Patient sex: M
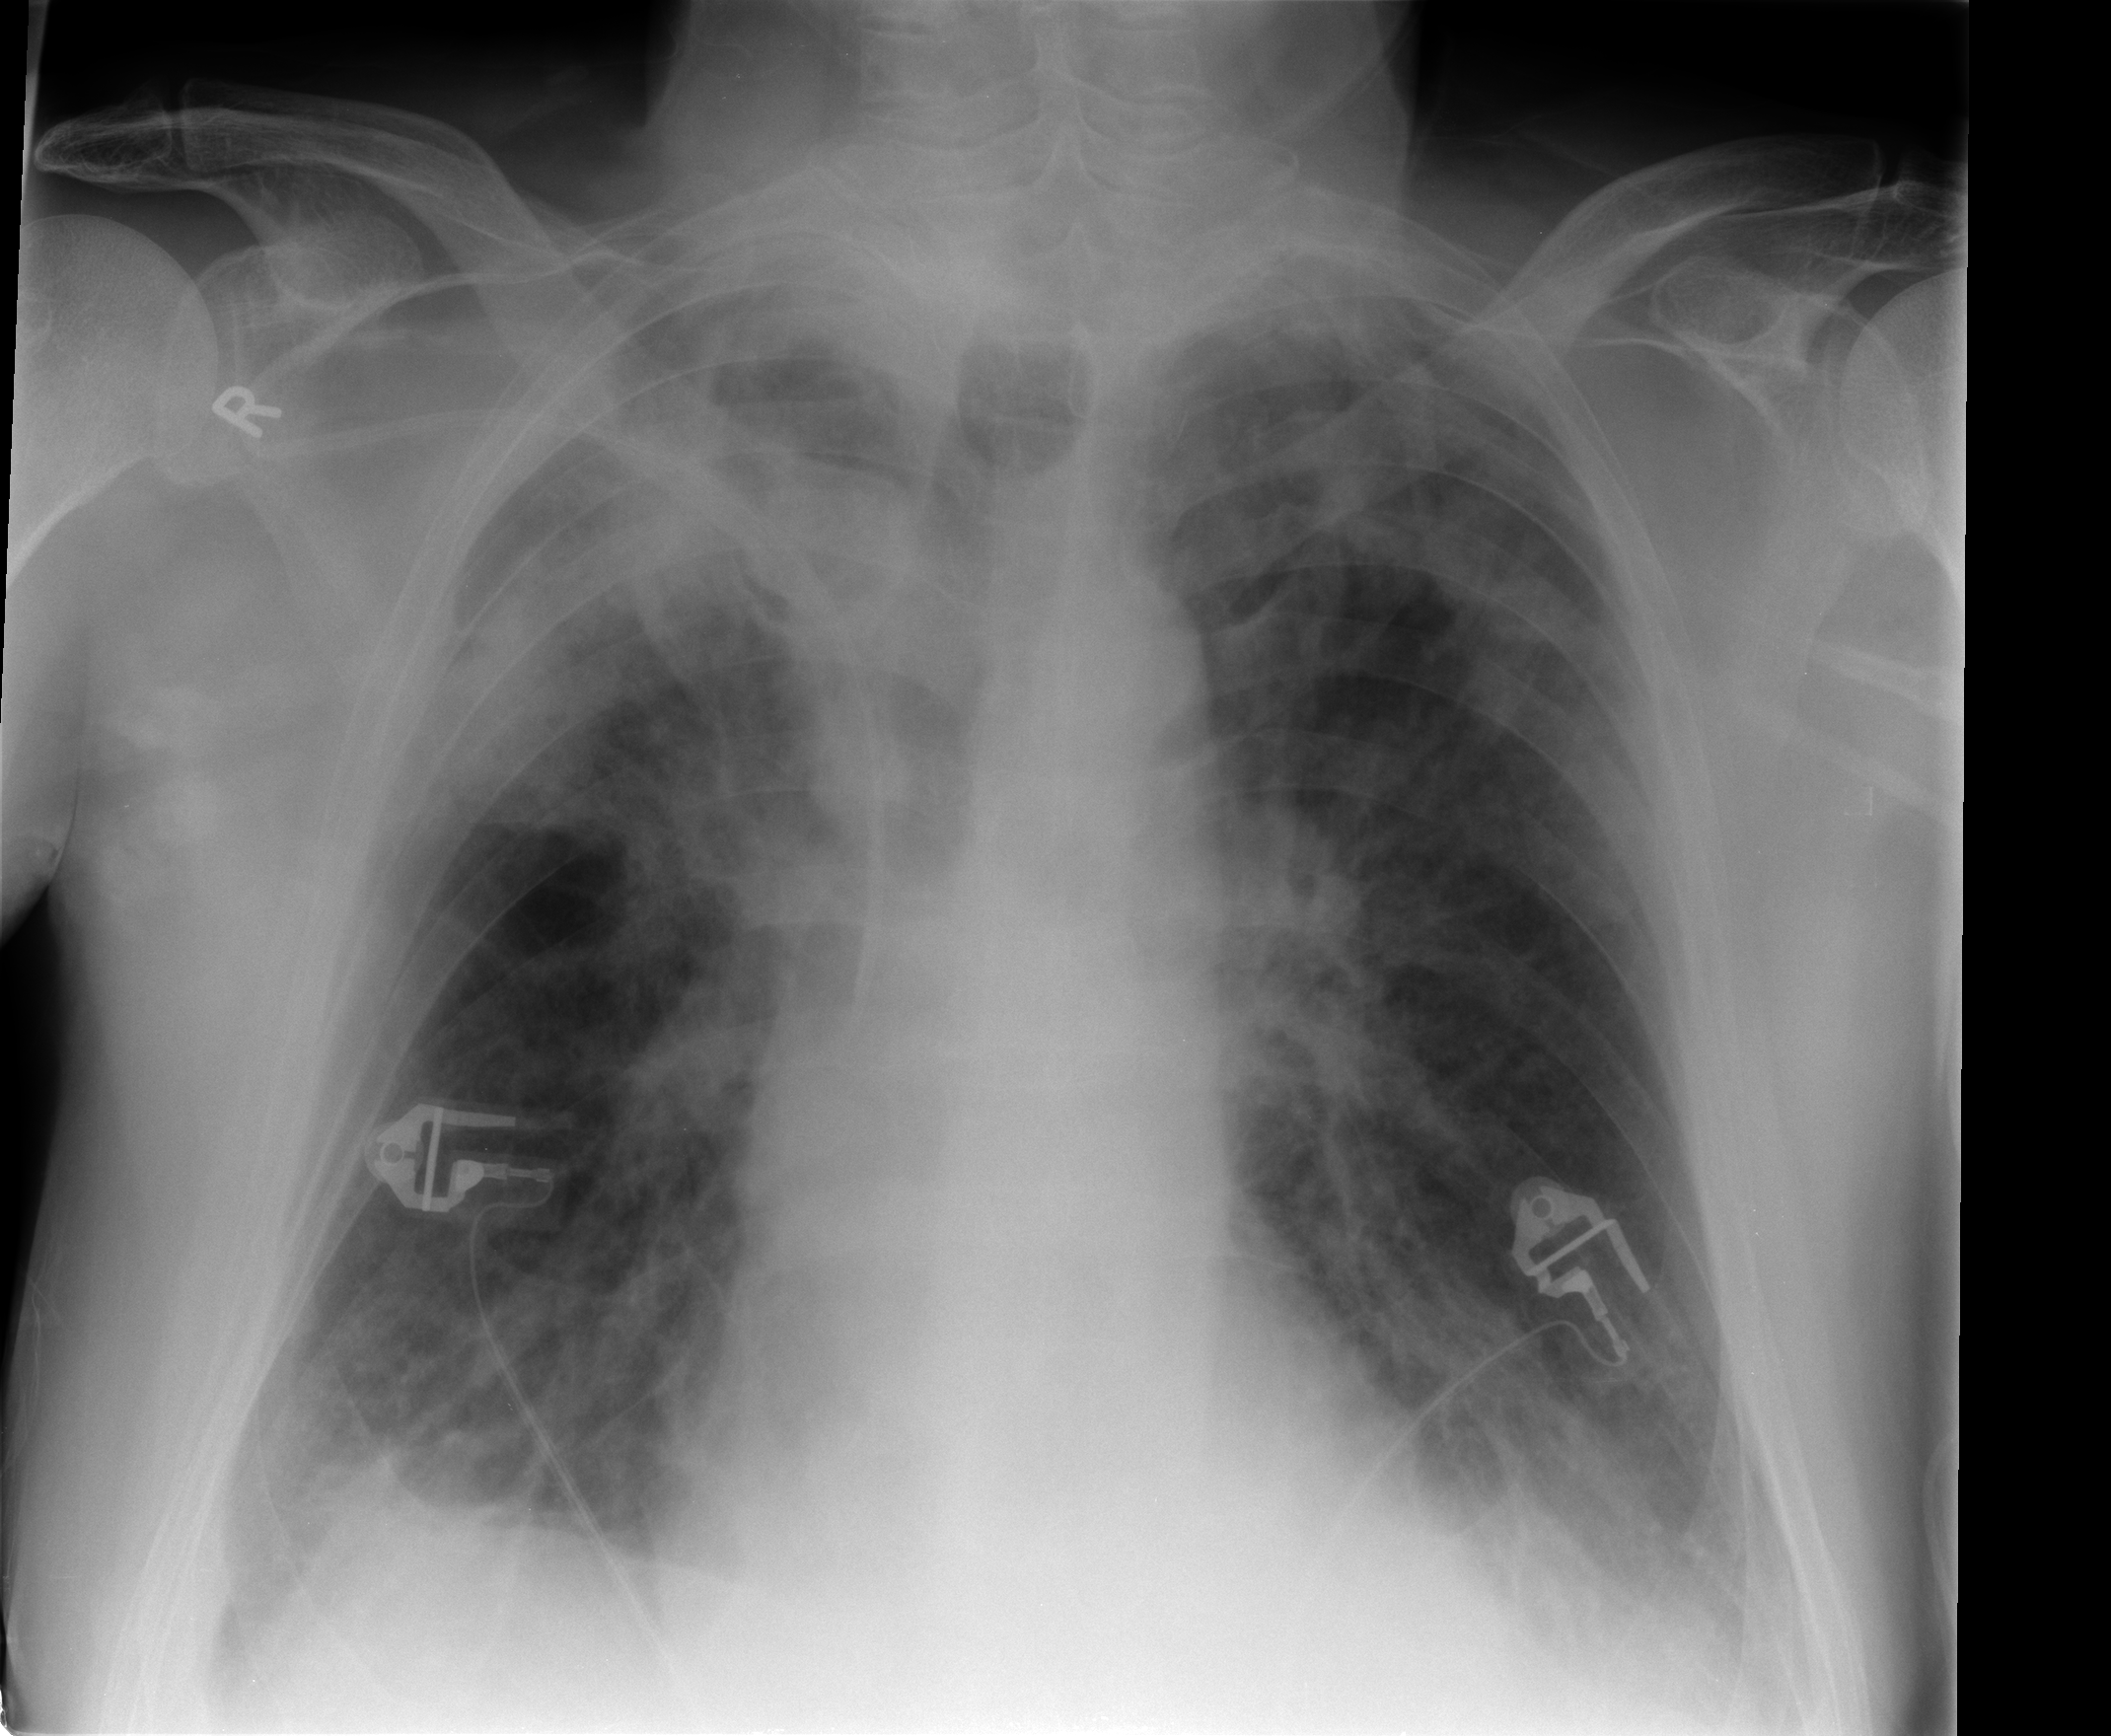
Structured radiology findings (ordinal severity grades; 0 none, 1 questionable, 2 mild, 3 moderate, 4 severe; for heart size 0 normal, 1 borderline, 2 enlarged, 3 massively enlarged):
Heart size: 1
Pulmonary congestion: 2
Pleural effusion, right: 2
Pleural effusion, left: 2
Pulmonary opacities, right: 3
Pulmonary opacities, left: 2
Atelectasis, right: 2
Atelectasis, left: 2